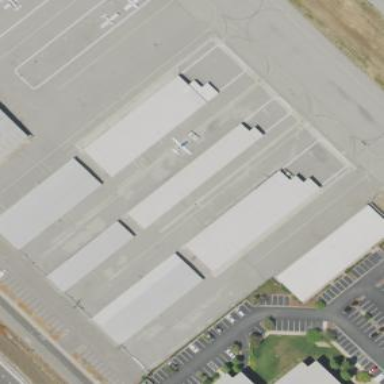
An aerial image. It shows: Hangar building.